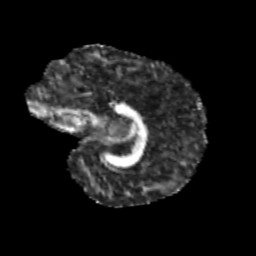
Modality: FA
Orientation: sagittal
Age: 12
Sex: male
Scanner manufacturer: siemens
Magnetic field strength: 3 T
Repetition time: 3.8 s
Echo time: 0.07 s